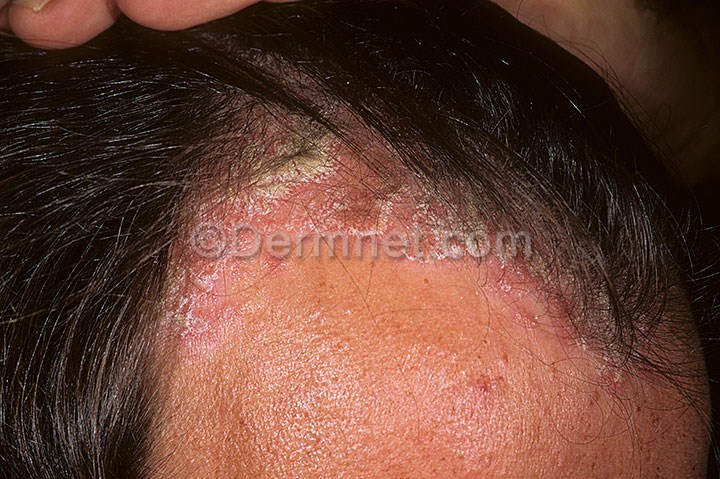
Disease: Psoriasis pictures Lichen Planus and related diseases